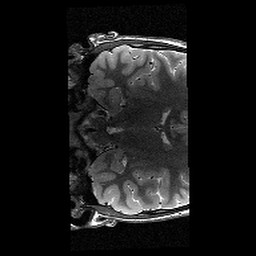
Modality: T2w
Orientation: coronal
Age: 10
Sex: male
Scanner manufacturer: siemens
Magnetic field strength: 3 T
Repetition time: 9.23 s
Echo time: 0.067 s